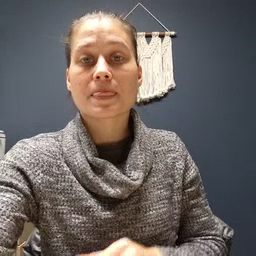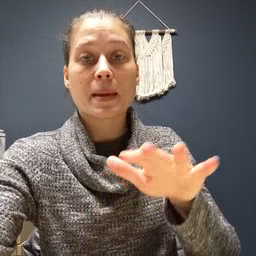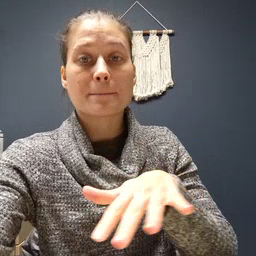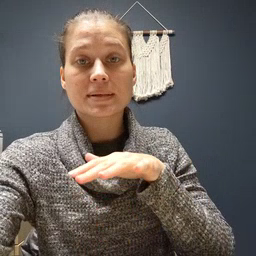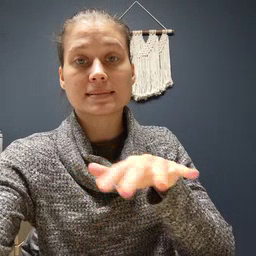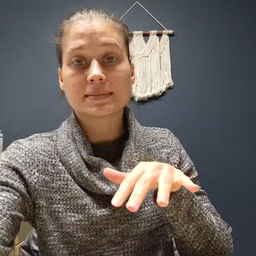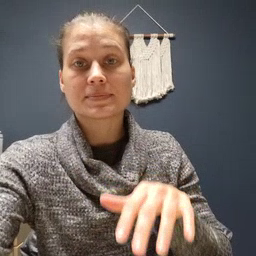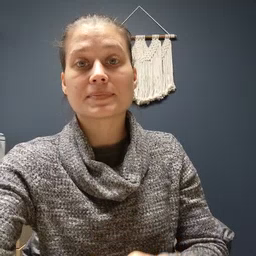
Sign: mitten